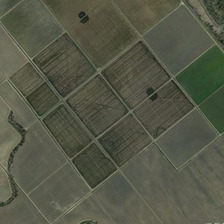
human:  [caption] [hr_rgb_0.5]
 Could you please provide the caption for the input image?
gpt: many pieces of rectangle farmlands are together .

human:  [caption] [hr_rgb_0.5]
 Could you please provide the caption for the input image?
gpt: many pieces of rectangle farmlands are together .

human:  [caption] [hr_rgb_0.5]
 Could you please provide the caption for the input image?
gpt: many pieces of rectangle farmlands are together .

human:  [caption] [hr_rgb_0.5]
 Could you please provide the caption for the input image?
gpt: many pieces of rectangle farmlands are together .

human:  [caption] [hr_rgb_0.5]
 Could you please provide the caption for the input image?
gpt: many pieces of rectangle farmlands are together .